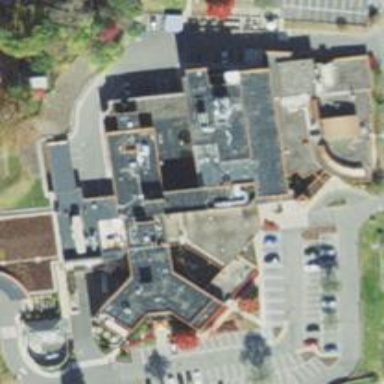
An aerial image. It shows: Healthcare facility identified as hospital.